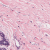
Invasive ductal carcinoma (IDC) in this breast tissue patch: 0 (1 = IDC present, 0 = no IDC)